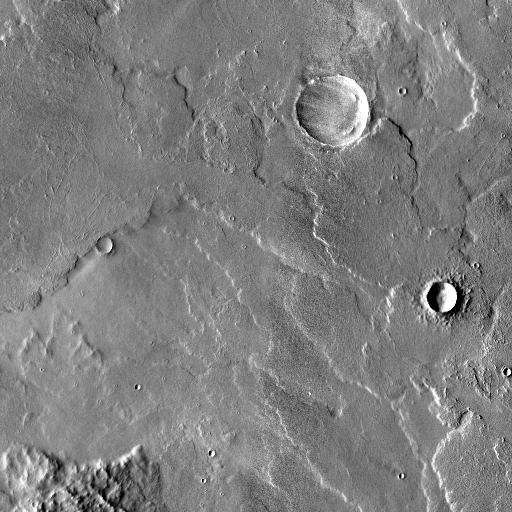
Crater classes present: Background, Other